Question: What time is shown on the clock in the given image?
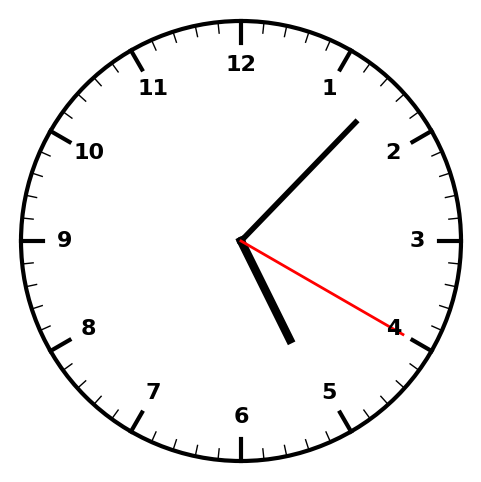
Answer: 05:07:20